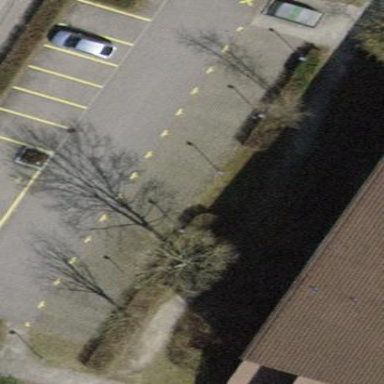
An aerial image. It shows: Parking area with surface.